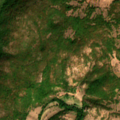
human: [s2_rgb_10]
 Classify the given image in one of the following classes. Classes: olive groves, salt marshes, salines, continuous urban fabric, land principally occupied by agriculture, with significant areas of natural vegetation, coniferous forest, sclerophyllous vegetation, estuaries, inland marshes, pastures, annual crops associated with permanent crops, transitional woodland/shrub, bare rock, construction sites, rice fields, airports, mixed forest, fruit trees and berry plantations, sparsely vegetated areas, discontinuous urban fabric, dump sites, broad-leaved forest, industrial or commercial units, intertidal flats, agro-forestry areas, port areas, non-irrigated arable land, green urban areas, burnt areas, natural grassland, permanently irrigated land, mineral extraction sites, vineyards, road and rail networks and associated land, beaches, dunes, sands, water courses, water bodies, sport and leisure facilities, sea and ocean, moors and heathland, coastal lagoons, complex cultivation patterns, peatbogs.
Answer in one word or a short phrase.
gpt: pastures, land principally occupied by agriculture, with significant areas of natural vegetation, broad-leaved forest, transitional woodland/shrub